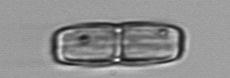
Label: Ephemera